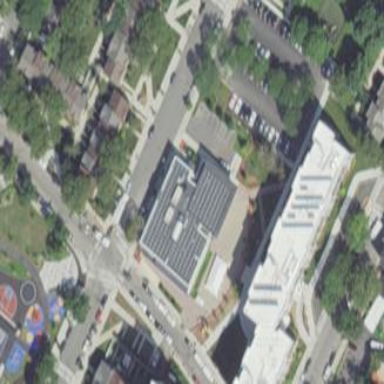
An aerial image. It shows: Community center building.